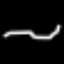
Label: squiggle